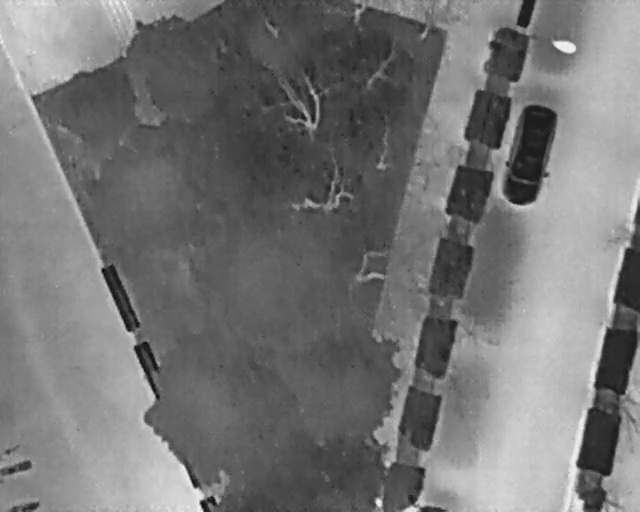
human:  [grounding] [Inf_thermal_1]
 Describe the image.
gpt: In the satellite image, there is  <ref>1 large car </ref> <box>[[74, 25, 91, 35, 11]]</box> located at right,  <ref>2 medium bicycle </ref> <box>[[1, 87, 3, 94, 2], [2, 95, 4, 101, 2]]</box> located at bottom left.